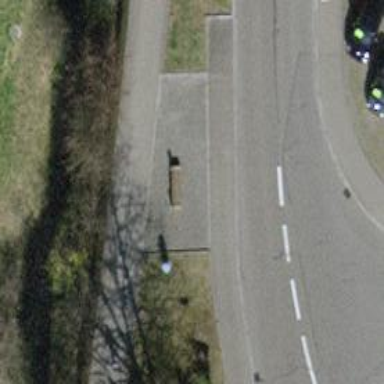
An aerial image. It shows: Bench.